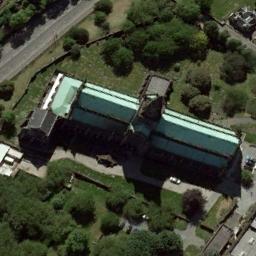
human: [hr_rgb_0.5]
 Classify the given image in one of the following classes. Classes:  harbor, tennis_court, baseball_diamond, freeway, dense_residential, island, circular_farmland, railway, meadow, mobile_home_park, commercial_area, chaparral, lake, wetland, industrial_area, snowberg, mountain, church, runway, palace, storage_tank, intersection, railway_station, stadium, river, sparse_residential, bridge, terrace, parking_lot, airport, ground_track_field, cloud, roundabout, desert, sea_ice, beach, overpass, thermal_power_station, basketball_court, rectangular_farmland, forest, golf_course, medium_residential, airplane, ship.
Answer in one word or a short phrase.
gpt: church